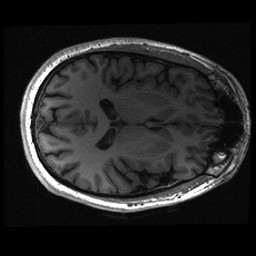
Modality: T1w
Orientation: axial
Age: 30
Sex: male